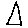
Label: triangle